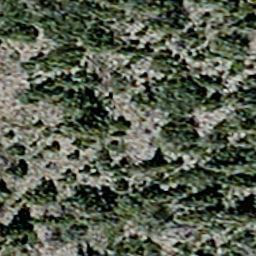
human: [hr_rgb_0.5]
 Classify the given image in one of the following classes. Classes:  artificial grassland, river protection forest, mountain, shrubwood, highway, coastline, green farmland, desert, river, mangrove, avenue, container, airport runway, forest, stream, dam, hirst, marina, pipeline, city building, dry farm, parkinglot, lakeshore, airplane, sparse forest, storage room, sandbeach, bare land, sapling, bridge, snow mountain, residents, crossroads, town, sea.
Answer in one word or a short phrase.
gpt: sparse forest